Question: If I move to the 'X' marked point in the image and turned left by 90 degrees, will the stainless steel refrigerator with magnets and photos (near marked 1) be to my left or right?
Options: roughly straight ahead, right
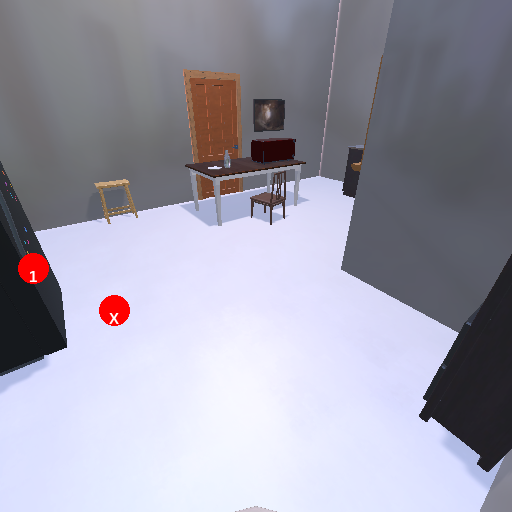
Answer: roughly straight ahead